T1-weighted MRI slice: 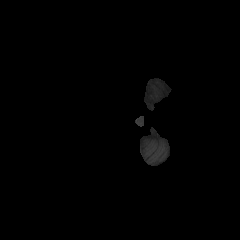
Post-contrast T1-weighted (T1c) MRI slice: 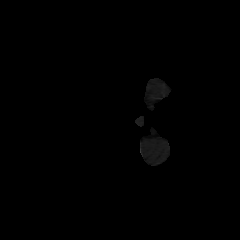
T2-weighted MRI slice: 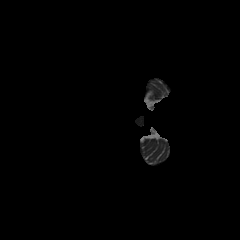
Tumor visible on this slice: no